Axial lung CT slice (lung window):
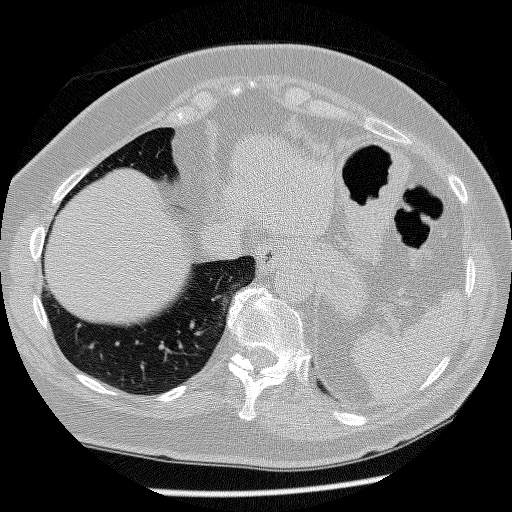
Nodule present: no